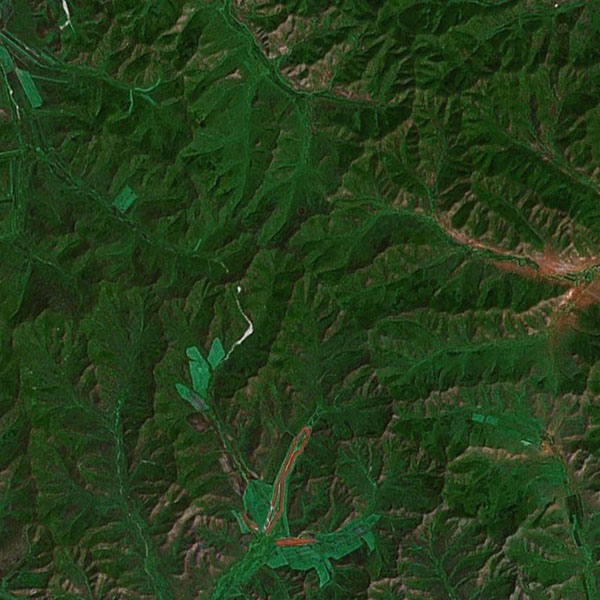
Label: Mountain